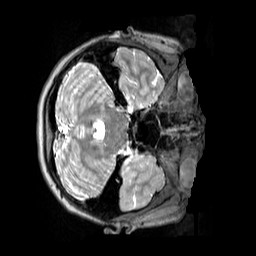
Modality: T2w
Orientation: axial
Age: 11
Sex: female
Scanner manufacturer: siemens
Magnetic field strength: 3 T
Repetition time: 3.2 s
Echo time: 0.408 s